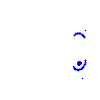
Particle: electron